Field crop: maize
Growth stage: 2
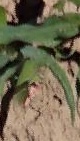
Species: maize